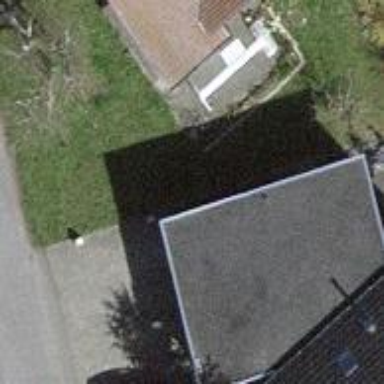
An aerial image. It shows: Group of garages.